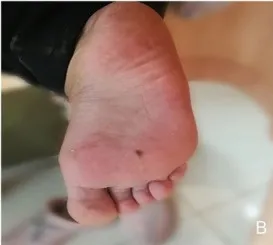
Multiple hyperpigmentations were visible on the skin. (B) right foot. Gastrointestinal endoscopy revealed multiple polyps.
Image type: medical_photograph (skin_photograph)